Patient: sex M, age 29
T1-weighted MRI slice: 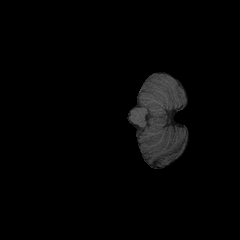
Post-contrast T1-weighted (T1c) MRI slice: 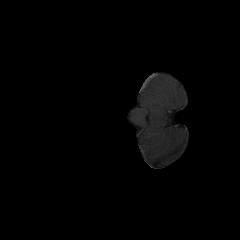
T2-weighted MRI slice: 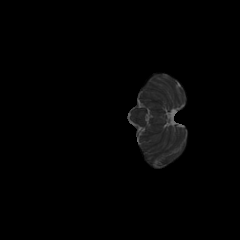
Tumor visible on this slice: no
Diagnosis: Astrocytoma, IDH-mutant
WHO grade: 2